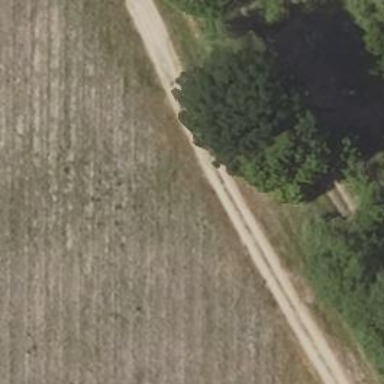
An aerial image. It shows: Dirt track road with grade3 tracktype.